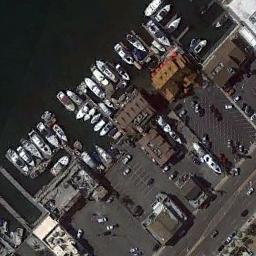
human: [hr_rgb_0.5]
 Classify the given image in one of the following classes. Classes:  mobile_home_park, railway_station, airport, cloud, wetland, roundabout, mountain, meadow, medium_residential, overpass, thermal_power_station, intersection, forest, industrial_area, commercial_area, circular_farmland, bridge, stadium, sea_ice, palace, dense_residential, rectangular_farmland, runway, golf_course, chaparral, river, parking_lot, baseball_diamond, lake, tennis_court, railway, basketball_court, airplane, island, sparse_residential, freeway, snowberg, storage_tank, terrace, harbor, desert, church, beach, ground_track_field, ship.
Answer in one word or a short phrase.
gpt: harbor